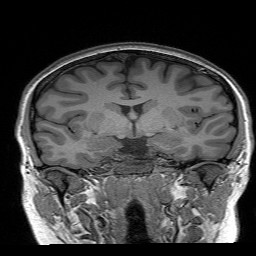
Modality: T1w
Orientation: sagittal
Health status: healthy
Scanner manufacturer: siemens
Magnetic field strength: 3 T